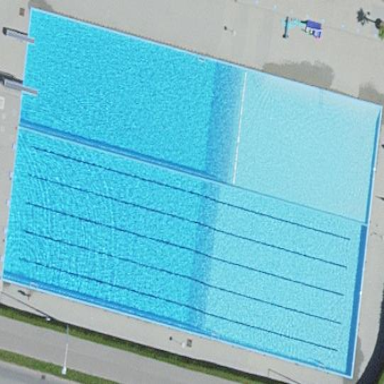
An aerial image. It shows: Swimming pool located in leisure land.